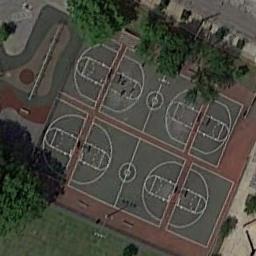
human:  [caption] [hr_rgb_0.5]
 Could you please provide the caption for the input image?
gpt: The basketball courts are next to the lawn,With several trees nearby .

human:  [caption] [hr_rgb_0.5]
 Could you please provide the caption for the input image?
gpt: There are two basketball courts surrounded by trees and grass .

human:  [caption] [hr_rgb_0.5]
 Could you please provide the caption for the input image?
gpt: Two basketball courts on the lawn with some trees and a road beside .

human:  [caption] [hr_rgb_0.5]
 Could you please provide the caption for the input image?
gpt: Several basketball courts of different sizes are nested in the picture .

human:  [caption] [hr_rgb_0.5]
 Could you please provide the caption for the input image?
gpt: Many trees are near the basketball courts .